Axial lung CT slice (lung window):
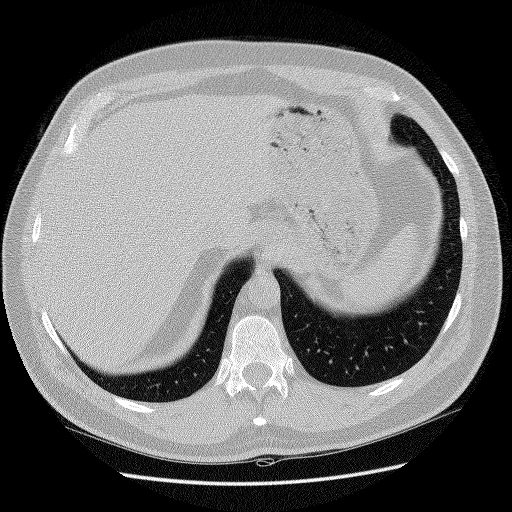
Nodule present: no